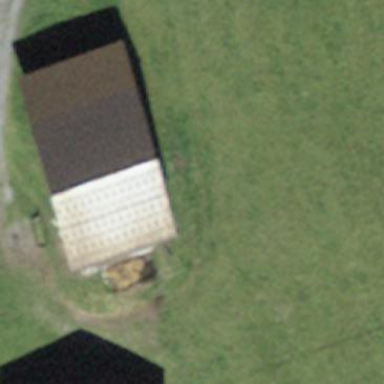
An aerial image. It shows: Barn.